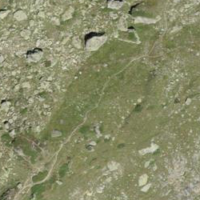
EUNIS habitat code: 31
Species observed at this site:
Arnica montana